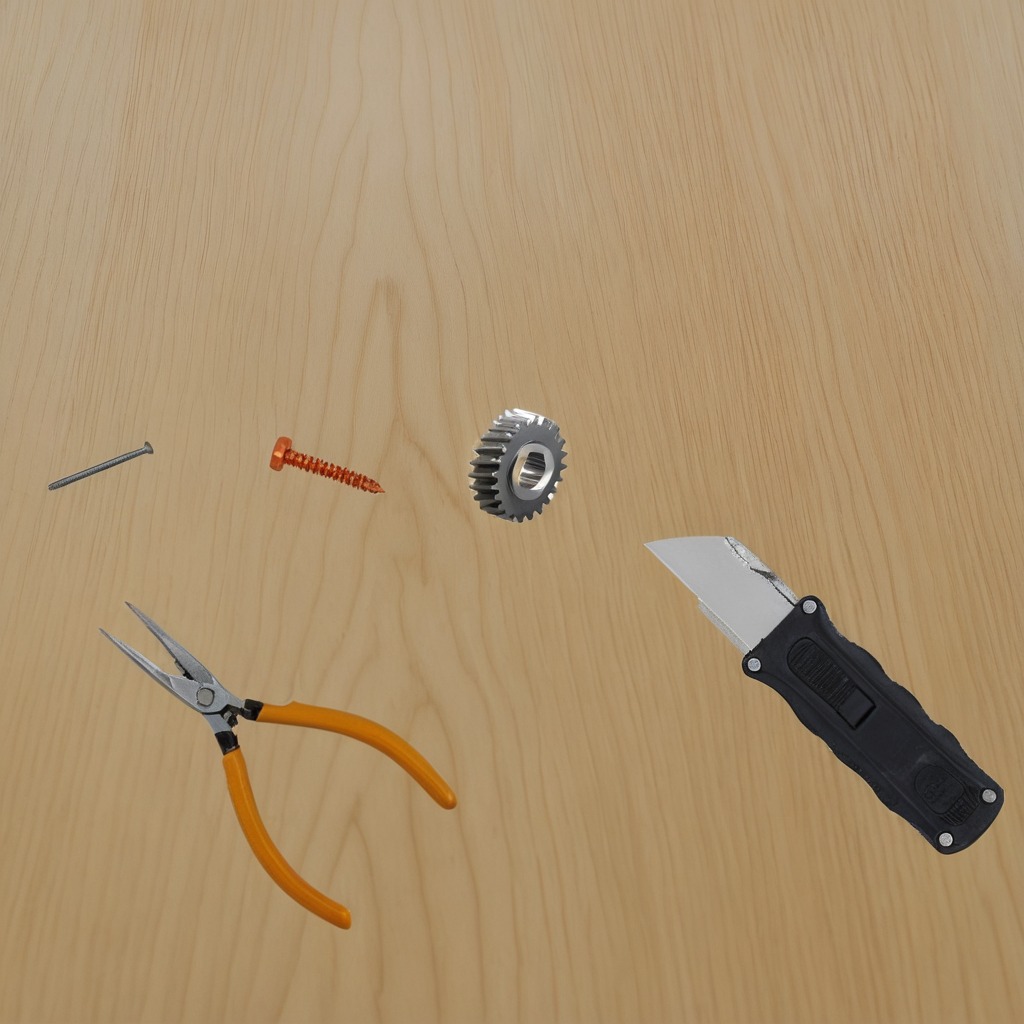
A steel gear with teeth, a utility knife, a metal machine screw, an iron nail, and a pair of pliers are lying on the plywood surface.